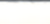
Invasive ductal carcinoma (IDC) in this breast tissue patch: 0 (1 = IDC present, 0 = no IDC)